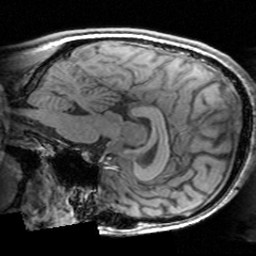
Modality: T1w
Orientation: sagittal
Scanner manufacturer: siemens
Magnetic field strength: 3 T
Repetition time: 1.63 s
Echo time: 0.00311 s